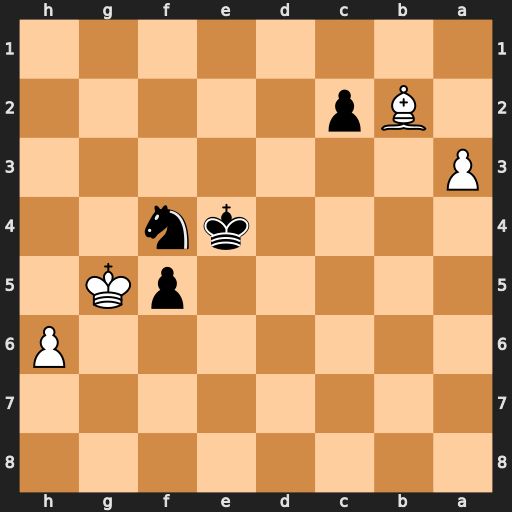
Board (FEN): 8/8/7P/5pK1/4kn2/P7/1Bp5/8
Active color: b
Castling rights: -
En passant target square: -
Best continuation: Nd3 h7 Nxb2 h8=Q c1=Q+